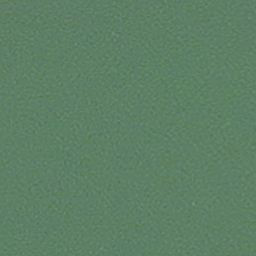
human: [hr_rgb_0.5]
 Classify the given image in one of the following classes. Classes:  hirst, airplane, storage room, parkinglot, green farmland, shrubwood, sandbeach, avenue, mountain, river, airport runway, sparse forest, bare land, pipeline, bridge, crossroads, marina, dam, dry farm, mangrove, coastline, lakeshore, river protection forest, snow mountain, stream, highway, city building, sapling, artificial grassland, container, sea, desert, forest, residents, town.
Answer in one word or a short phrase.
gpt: sea